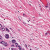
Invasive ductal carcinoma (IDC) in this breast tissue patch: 0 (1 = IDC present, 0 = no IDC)